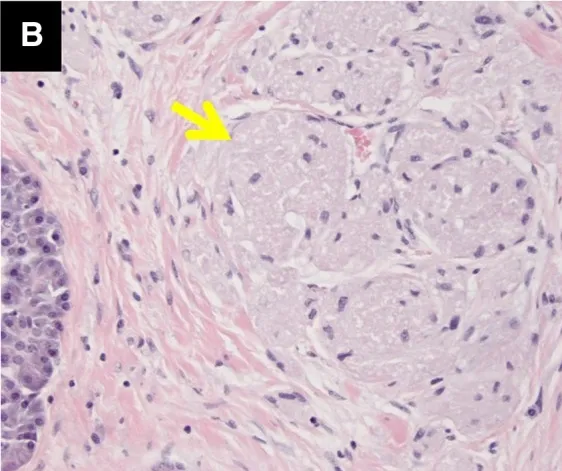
(B) Hematoxylin and eosin stain x 400 with the yellow arrow on the tumor nuclei.
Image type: pathology (h&e)